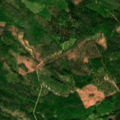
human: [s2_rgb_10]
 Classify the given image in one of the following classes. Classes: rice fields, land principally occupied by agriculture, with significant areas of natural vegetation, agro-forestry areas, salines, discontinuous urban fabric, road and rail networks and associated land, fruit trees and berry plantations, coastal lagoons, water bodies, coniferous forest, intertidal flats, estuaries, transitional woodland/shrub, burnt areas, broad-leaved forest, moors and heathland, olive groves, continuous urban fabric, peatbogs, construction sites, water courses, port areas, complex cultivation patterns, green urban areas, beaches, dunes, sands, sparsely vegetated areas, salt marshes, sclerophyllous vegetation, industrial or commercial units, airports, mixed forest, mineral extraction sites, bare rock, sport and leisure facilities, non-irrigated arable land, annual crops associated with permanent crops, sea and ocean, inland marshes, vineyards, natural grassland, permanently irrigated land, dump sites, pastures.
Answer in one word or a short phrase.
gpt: coniferous forest, mixed forest